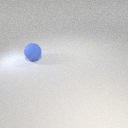
large blue rubber sphere